Question: I'm really surprised with <URL> does not return unique standard formats.
Let me give you an example with <URL>;
'''
var pattern = CultureInfo.InvariantCulture.DateTimeFormat
GetAllDateTimePatterns();
foreach (var format in pattern)
{
Console.WriteLine(format);
}
'''
In .NET Framework 4.5, this code will print '34' standard pattern.
When I used <URL> with this method;
'''
var pattern = CultureInfo.InvariantCulture.DateTimeFormat.
GetAllDateTimePatterns().
Distinct();
foreach (var format in pattern)
{
Console.WriteLine(format);
}
'''
This code will print '29' standard patterns under the same conditions.
You can even see these duplicate patterns when you debug it;

Why this method returns same patterns multiple times?
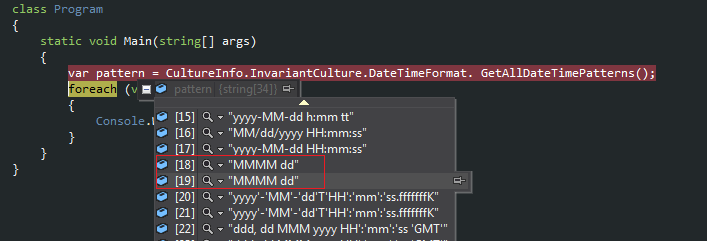
Answer: The main reason is; because some of <URL> have multiple format specifiers. Such as;
- <URL>
Let's look at how 'GetAllDateTimePatterns' method <URL>;
'''
public String[] GetAllDateTimePatterns()
{
List<String> results = new List<String>(DEFAULT_ALL_DATETIMES_SIZE);
for (int i = 0; i < DateTimeFormat.allStandardFormats.Length; i++)
{
String[] strings = GetAllDateTimePatterns(DateTimeFormat.allStandardFormats[i]);
for (int j = 0; j < strings.Length; j++)
{
results.Add(strings[j]);
}
}
return results.ToArray();
}
'''
This method calls <URL> as;
'''
internal static char[] allStandardFormats =
{
'd', 'D', 'f', 'F', 'g', 'G',
'm', 'M', 'o', 'O', 'r', 'R',
's', 't', 'T', 'u', 'U', 'y', 'Y',
};
'''
That's why this method and overloads will generate same formats for 'm' and 'M' and they added to 'results' array which is the source of this method.
Besides on that reason, <URL>;
'''
public String[] GetAllDateTimePatterns(char format)
{
String [] result = null;
switch (format)
{
case 'd':
result = this.AllShortDatePatterns;
break;
case 'D':
result = this.AllLongDatePatterns;
break;
case 'f':
result = GetCombinedPatterns(AllLongDatePatterns, AllShortTimePatterns, " ");
break;
case 'F':
case 'U':
result = GetCombinedPatterns(AllLongDatePatterns, AllLongTimePatterns, " ");
break;
case 'g':
result = GetCombinedPatterns(AllShortDatePatterns, AllShortTimePatterns, " ");
break;
case 'G':
result = GetCombinedPatterns(AllShortDatePatterns, AllLongTimePatterns, " ");
break;
case 'm':
case 'M':
result = new String[] {MonthDayPattern};
break;
case 'o':
case 'O':
result = new String[] {DateTimeFormat.RoundtripFormat};
break;
case 'r':
case 'R':
result = new String[] {rfc1123Pattern};
break;
case 's':
result = new String[] {sortableDateTimePattern};
break;
case 't':
result = this.AllShortTimePatterns;
break;
case 'T':
result = this.AllLongTimePatterns;
break;
case 'u':
result = new String[] {UniversalSortableDateTimePattern};
break;
case 'y':
case 'Y':
result = this.AllYearMonthPatterns;
break;
default:
throw new ArgumentException(Environment.GetResourceString("Format_BadFormatSpecifier"), "format");
}
return (result);
}
'''